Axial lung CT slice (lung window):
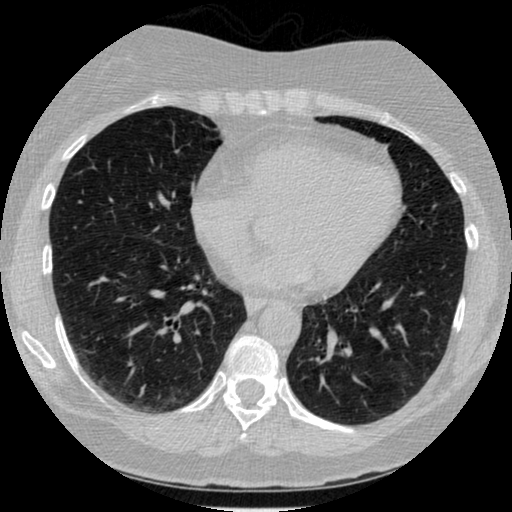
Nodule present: no